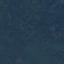
Land use / land cover class: Forest